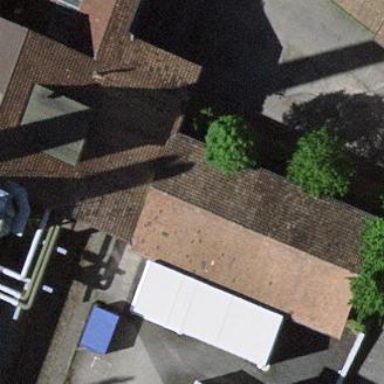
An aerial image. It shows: View of roof of building.